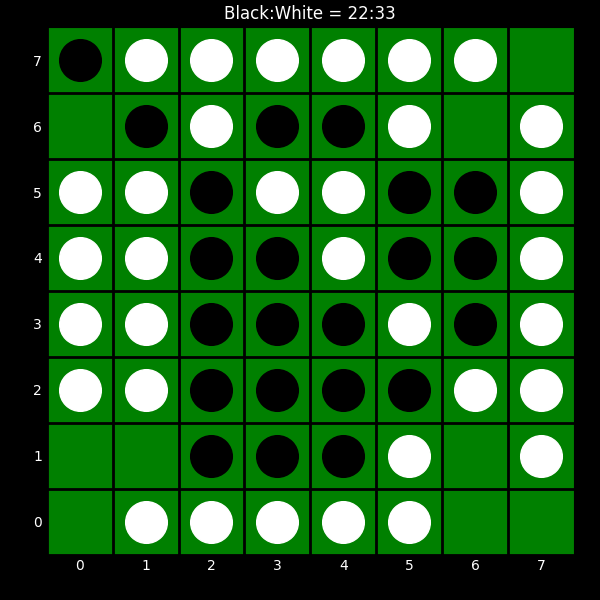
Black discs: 22
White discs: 33